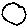
Label: circle